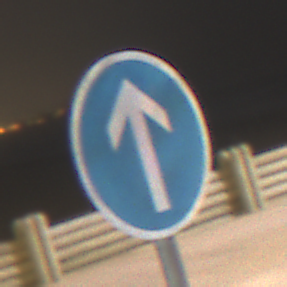
Verkehrszeichen: VorgeschriebeneFahrtrichtungGeradeaus
Umgebung: Outdoor, Urban
Tageszeit: Night
Wetter: PartlyCloudy
Licht: Artificial
Jahreszeit: NotSpecified
Kontrast: HighContrast